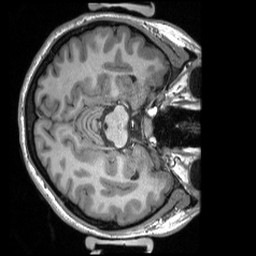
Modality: T1w
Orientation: axial
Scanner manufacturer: siemens
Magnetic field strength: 3 T
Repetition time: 2.3 s
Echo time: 0.00308 s